Aerial crown-view tile of a tropical tree (Barro Colorado Island, Panama), acquired 20250124:
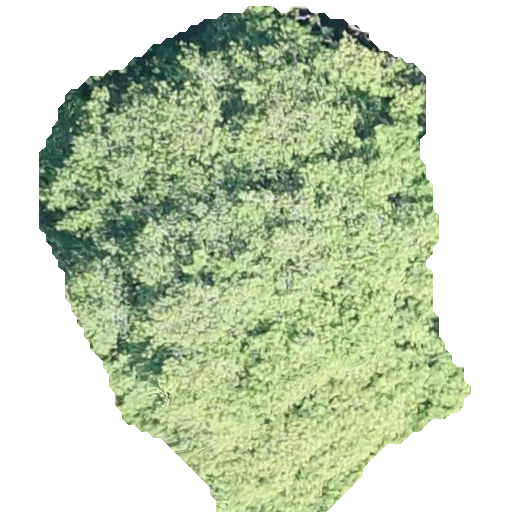
Species: Virola surinamensis
GBIF accepted scientific name: Virola surinamensis
Crown area: 236.51 m²